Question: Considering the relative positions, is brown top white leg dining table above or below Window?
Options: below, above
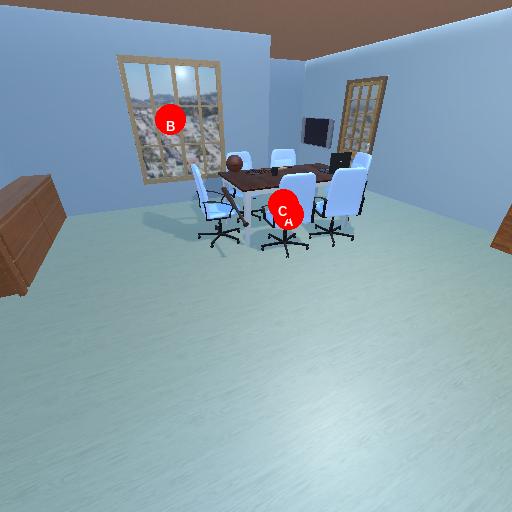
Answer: below